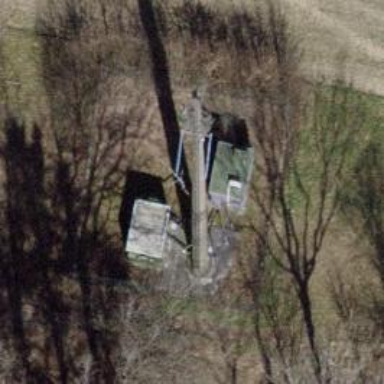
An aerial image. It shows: Mast tower used for communication.